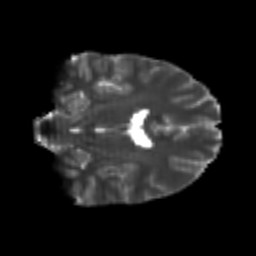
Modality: T2w
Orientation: coronal
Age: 22
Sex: male
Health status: healthy
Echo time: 0.074 s